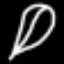
Label: leaf